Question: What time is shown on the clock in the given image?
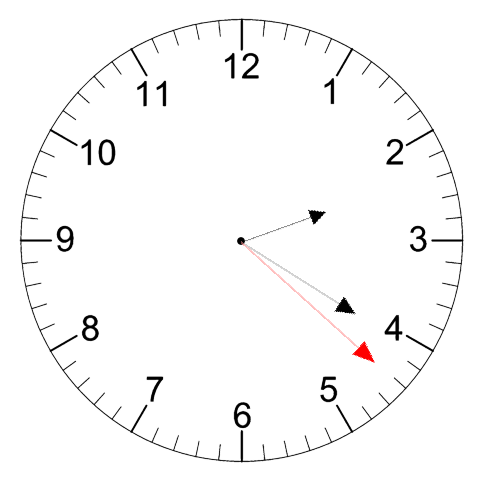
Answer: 02:20:22